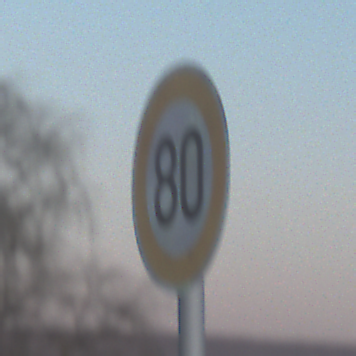
Verkehrszeichen: Geschwindigkeit80
Umgebung: Outdoor, Nature
Tageszeit: SunriseSunset
Wetter: Clear
Licht: Natural
Jahreszeit: Winter
Kontrast: LowContrast